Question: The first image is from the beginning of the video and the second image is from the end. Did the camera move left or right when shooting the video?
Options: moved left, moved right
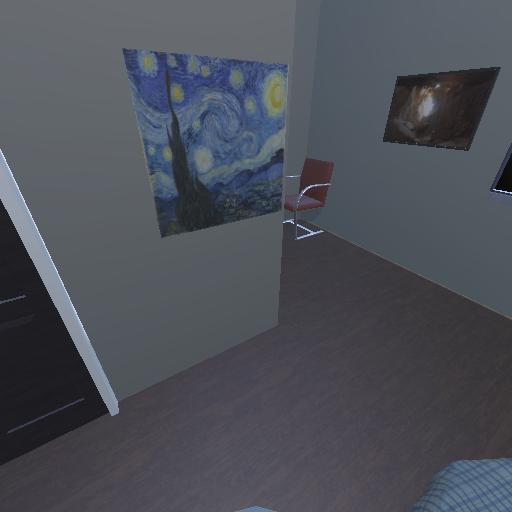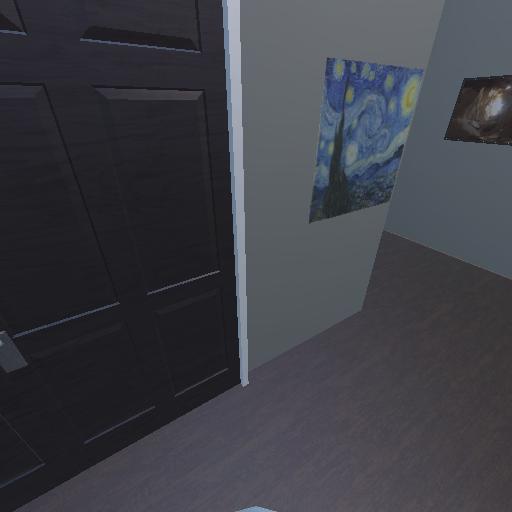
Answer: moved left